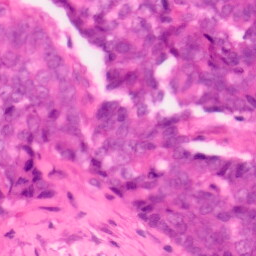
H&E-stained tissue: Colon